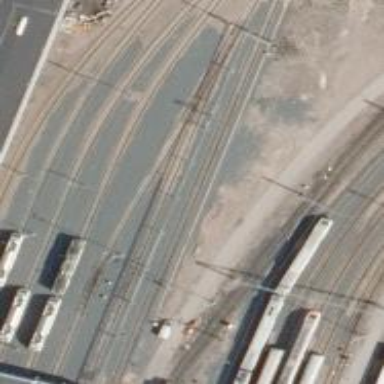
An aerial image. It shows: Railway signal.